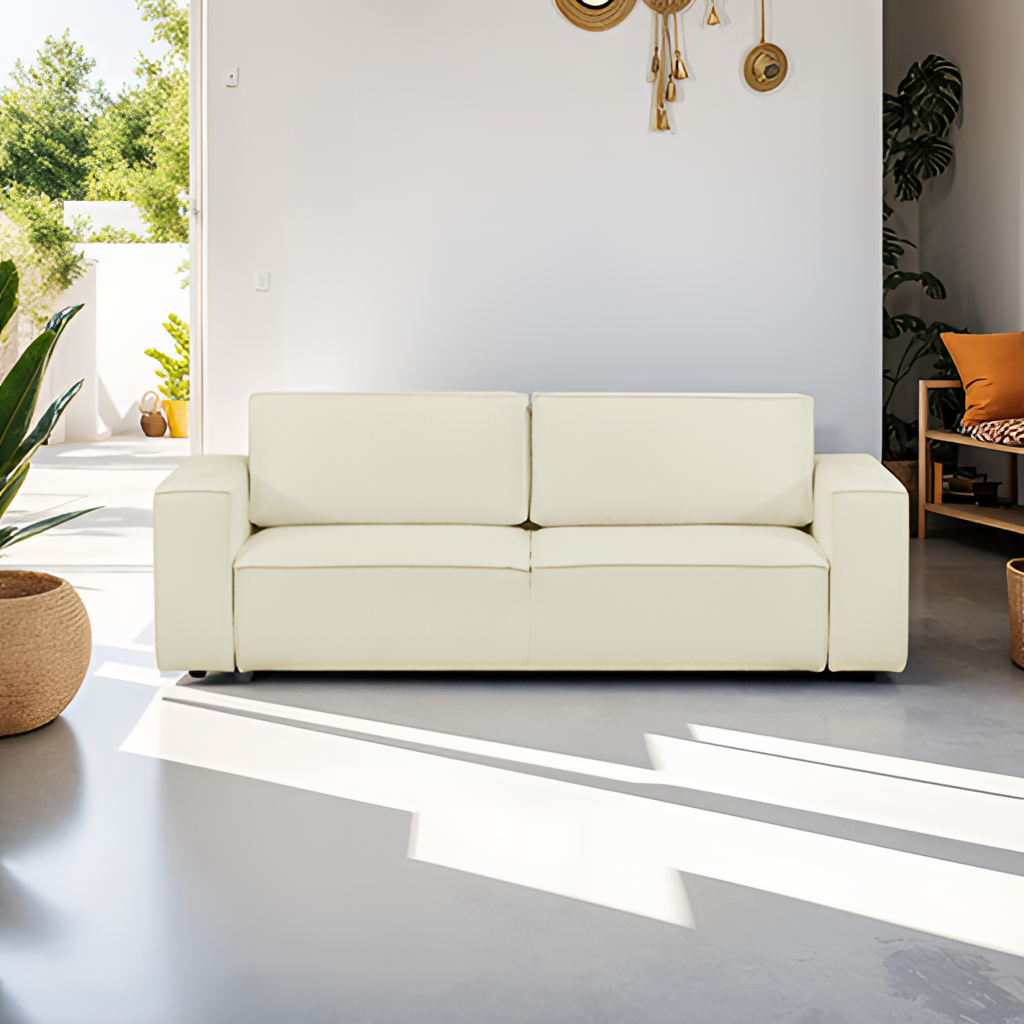
cream leather sofa, living room, concrete flooring, with smooth pattern, minimalist, paint wallpaper, with solid pattern